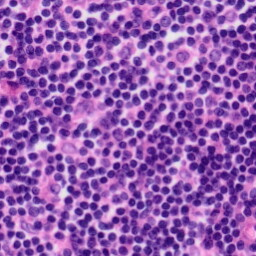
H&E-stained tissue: Tonsil